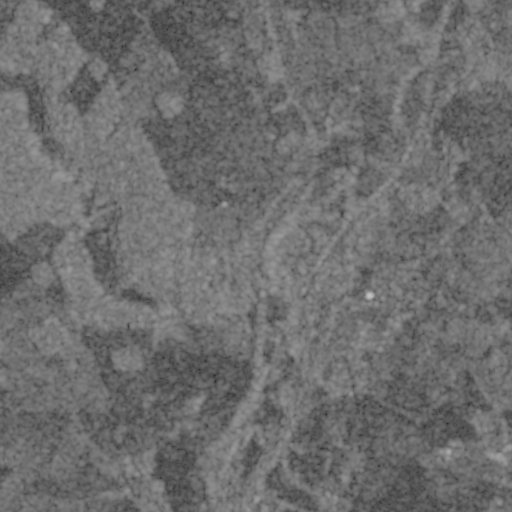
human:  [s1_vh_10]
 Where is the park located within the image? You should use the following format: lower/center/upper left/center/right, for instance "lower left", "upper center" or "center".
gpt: The park is located in the lower right of the image.
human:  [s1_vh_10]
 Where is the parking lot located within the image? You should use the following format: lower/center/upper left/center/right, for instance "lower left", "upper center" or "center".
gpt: The parking lot is located in the center right of the image.
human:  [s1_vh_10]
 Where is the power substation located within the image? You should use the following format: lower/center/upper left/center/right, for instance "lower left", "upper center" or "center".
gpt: The power substation is located in the lower right of the image.
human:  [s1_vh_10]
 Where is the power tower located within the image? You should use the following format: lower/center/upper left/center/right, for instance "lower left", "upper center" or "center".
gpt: The power tower is located in the lower of the image.
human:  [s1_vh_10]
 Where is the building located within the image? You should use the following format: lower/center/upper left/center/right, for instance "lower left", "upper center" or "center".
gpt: There is no building in the image.

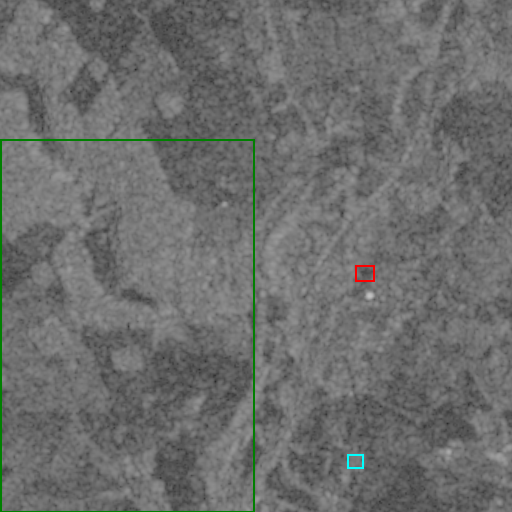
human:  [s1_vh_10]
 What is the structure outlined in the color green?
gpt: The structure outlined in green is a crop field.
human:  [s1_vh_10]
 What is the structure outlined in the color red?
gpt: The structure outlined in red is a park.
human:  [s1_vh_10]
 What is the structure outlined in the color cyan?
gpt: The structure outlined in cyan is a power substation.
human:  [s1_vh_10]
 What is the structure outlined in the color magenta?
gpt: There is no magenta outline.